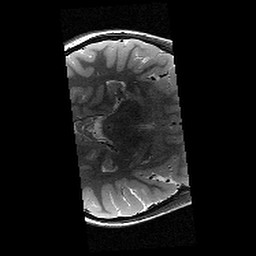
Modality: T2w
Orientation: axial
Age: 10
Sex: female
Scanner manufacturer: siemens
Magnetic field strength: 3 T
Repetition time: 9.23 s
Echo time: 0.067 s